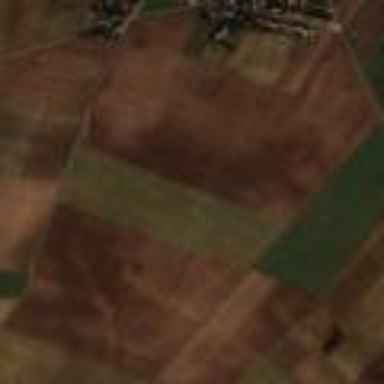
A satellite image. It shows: Farmland with wheat crops.